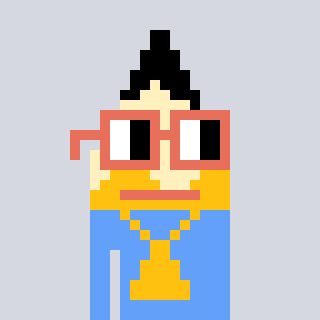
a pixel art character with square orange glasses, a pencil-shaped head and a blue-colored body on a cool background